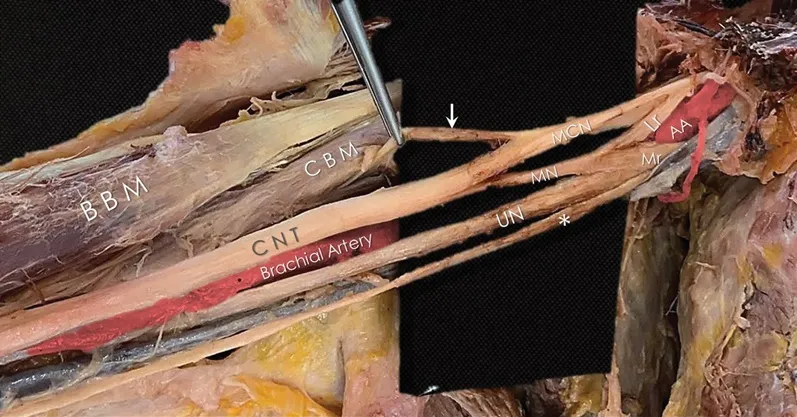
The formation of the terminal branches of the brachial plexus from the medial and lateral cords. Muscular to the coracobrachialis muscle (
white arrow
). AA, axillary artery; Lr, lateral root of the median nerve; BBM, biceps brachialis muscle; CBM, coracobrachialis muscle; CNT, common neural trunk; MCN, musculocutaneous nerve; MN, median nerve; Mr, medial root of the median nerve; UN, ulnar nerve; (*), medial cutaneous brachii nerve.
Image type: medical_photograph (other_medical_photograph)